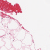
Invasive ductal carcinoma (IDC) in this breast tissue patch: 0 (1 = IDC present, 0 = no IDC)